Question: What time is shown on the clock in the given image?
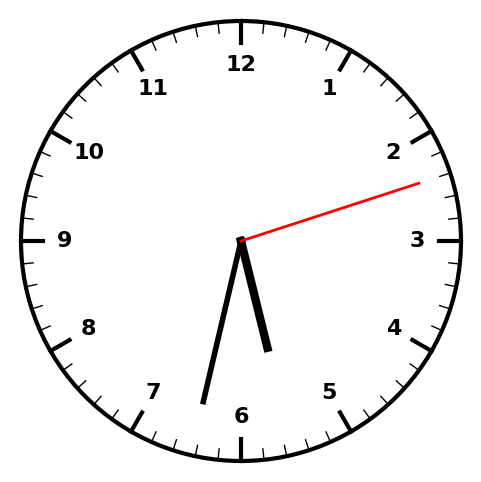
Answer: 05:32:12